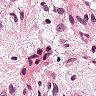
Metastatic tissue present: yes